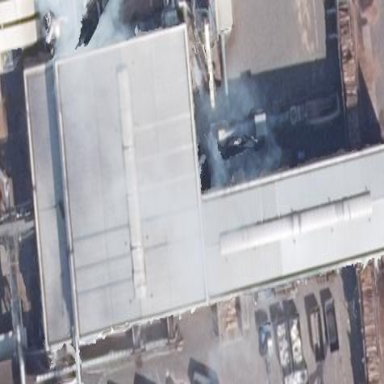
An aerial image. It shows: Industrial building.